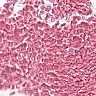
Metastatic tissue present: no